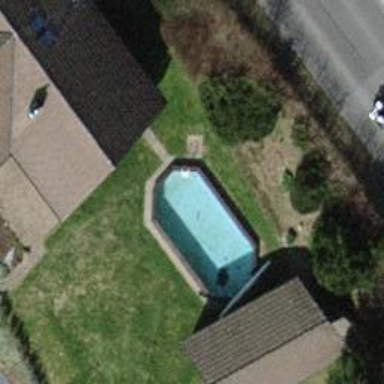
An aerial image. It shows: Swimming pool located in leisure land.